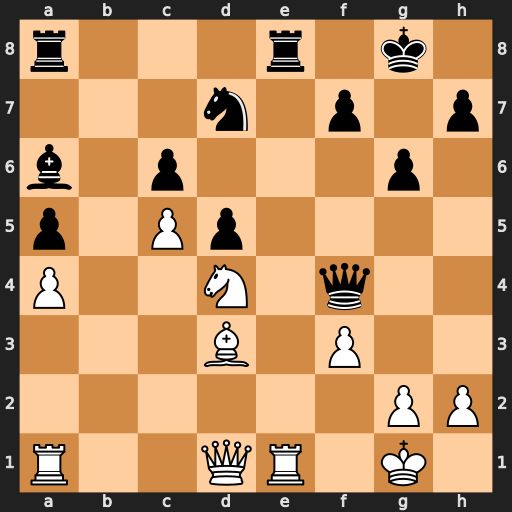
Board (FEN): r3r1k1/3n1p1p/b1p3p1/p1Pp4/P2N1q2/3B1P2/6PP/R2QR1K1
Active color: w
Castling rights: -
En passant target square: -
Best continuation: Rxe8+ Rxe8 Bxa6